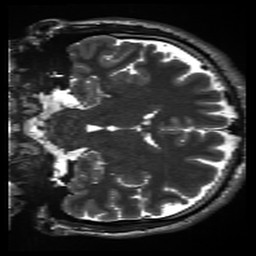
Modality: inplaneT2
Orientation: coronal
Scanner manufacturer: siemens
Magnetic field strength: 3 T
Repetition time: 11 s
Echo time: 0.059 s